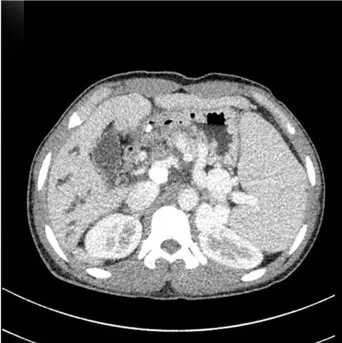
The other branch of SV merges with SMV into PV, the intrahepatic branch of PV is slim, and the proximal trunk of PV is short and calcified (B).the SV are dilated and tortuous Dilatation of intrahepatic bile duct (B). PV-CTA, portal vein-computed tomographic angiography; SV, splenic vein; IVC, Inferior vena cava; LRV, left renal vein; SMV, superior mesenteric vein.
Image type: radiology (ct)